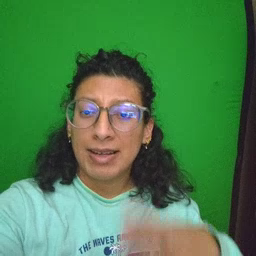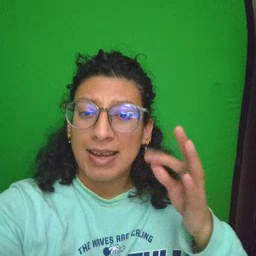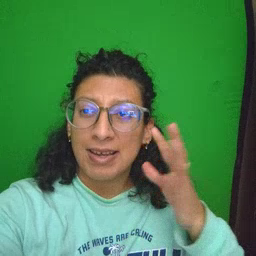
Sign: cat